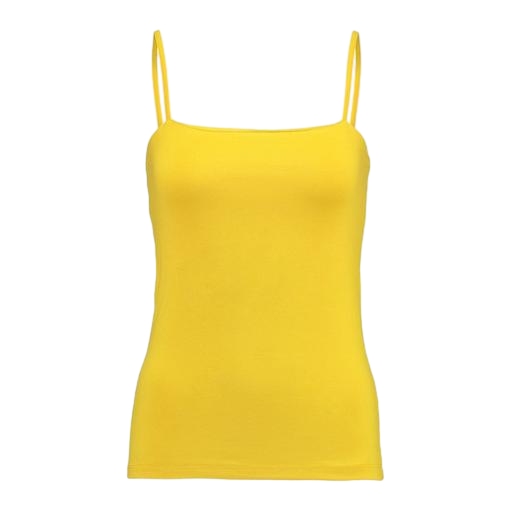
longline cami, yellow ribbed tank, yellow italian cady emery camisole, white background